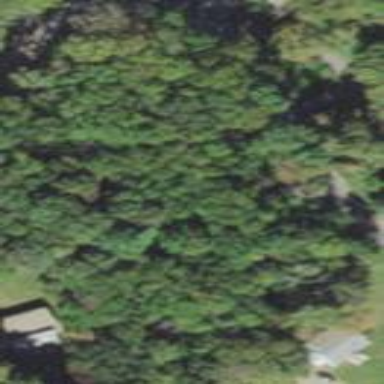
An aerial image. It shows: Nature reserve surrounded by woodland.